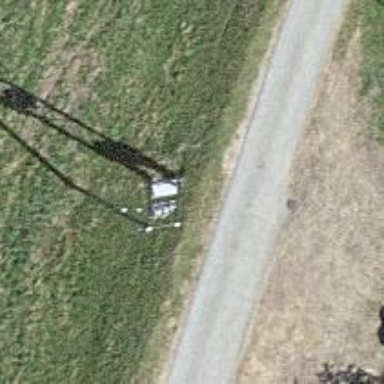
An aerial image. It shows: Distribution transformer on power pole.